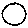
Label: circle